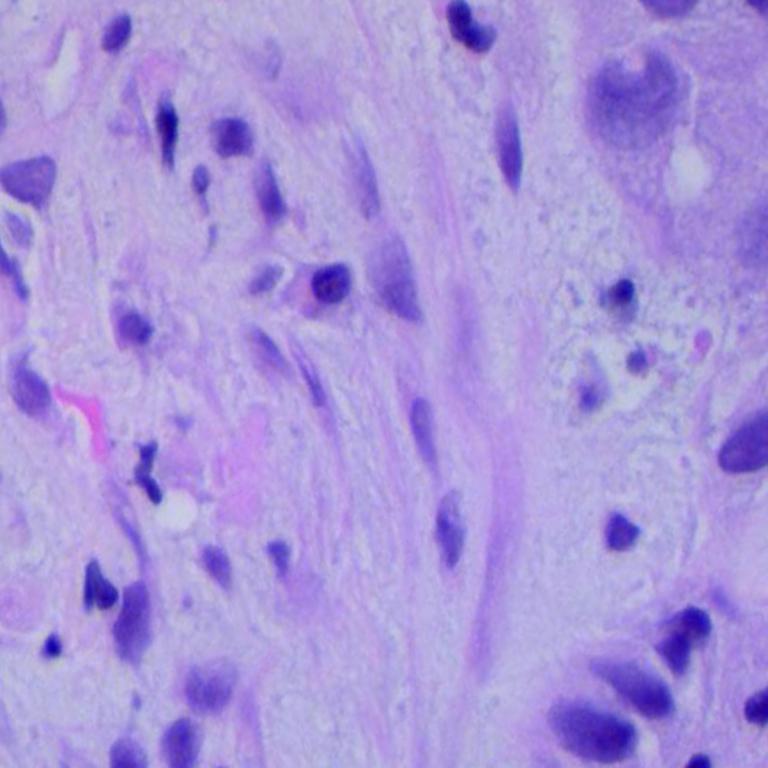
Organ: lung
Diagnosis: squamous carcinomas